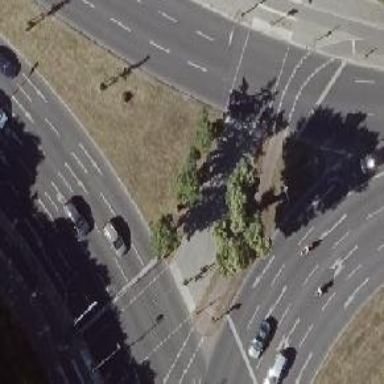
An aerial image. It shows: Cycleway on traffic island.